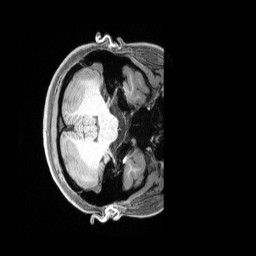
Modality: T1w
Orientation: axial
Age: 21
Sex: female
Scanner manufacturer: siemens
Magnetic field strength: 3 T
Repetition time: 2.4 s
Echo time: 0.00228 s